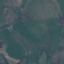
Land use / land cover class: Pasture